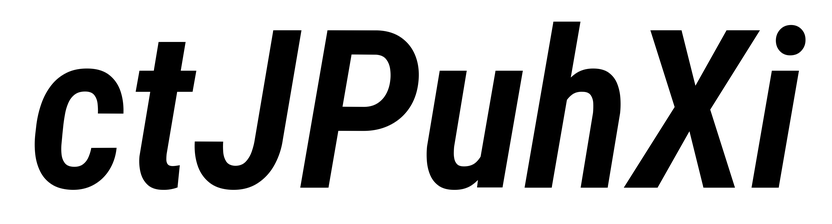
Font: Roboto-Italic_Condensed_SemiBold_Italic